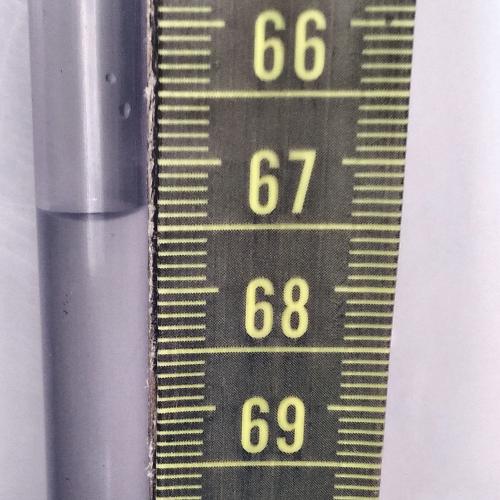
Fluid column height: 67.4 cm